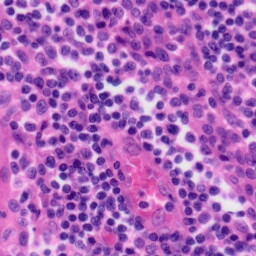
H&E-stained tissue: Tonsil